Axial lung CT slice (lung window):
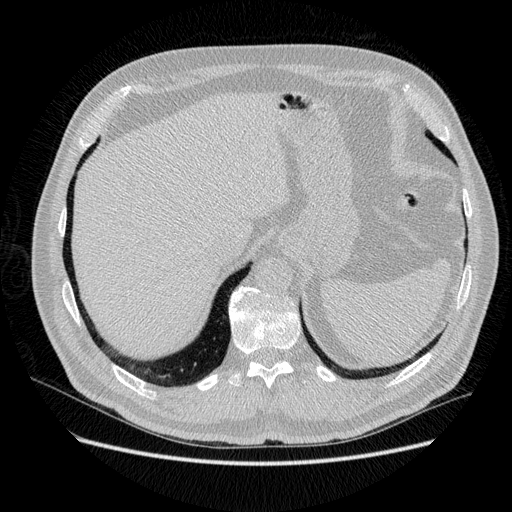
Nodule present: no